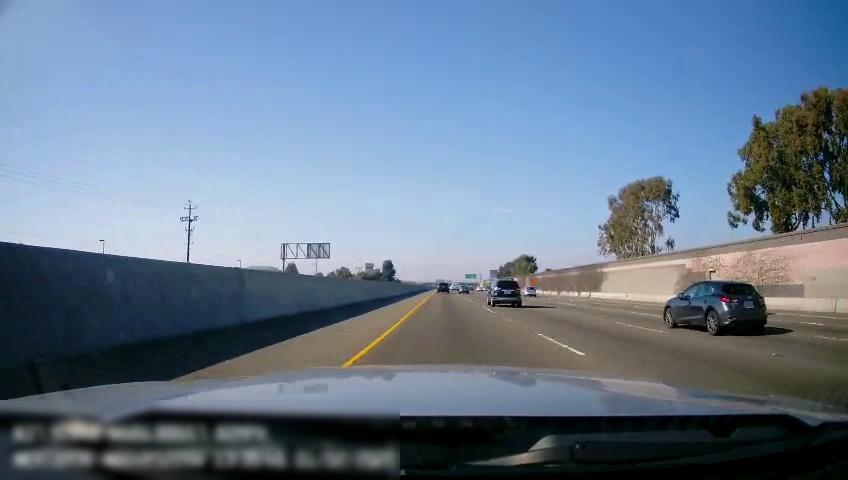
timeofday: Day
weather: Sunny
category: Drivable Space
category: Vehicles | Car
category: Vehicles | Car
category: Vehicles | SUV
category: Vehicles | SUV
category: Vehicles | Car
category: Lanes | Current Lane
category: Lanes | Current Lane
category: Lanes | Alternate Lane
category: Lanes | Alternate Lane
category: Lanes | Alternate Lane
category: Lanes | Opposite Lane
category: Traffic | Signs